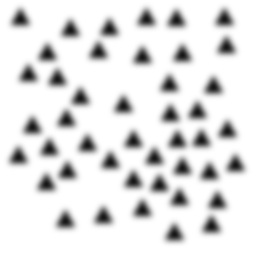
Squares: 0
Triangles: 44
Stars: 0
Total shapes: 44